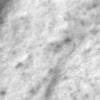
Label: no_change